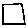
Label: square